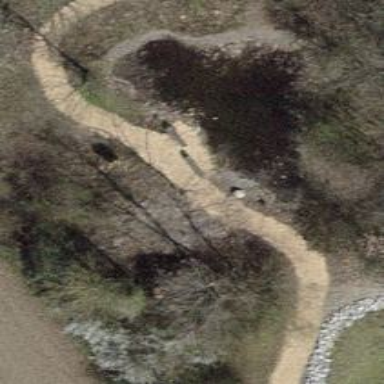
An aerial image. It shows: Ground path.